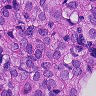
Metastatic tissue present: yes